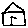
Label: house